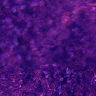
Metastatic tissue present: no